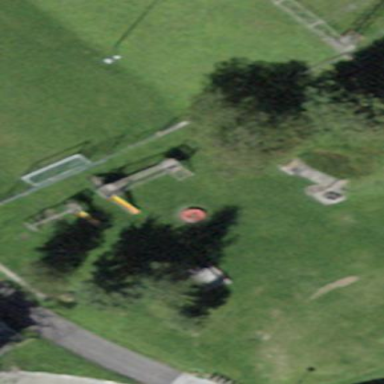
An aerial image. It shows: Playground area for leisure activities on the land.